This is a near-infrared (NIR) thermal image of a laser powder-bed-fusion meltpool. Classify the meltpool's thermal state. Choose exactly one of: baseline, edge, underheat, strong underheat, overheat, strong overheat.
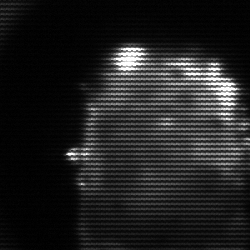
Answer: baseline